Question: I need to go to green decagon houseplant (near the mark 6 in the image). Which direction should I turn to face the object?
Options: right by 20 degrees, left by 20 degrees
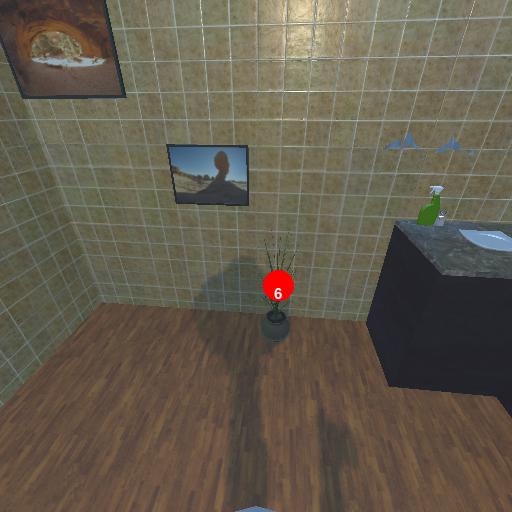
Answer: right by 20 degrees